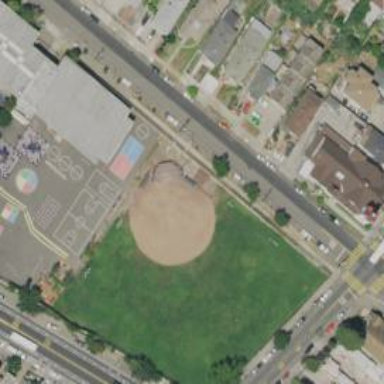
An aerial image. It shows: Baseball pitch for leisure land activities.